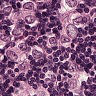
Metastatic tissue present: yes